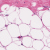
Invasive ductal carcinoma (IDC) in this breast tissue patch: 0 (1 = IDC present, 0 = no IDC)